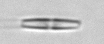
Label: pennate